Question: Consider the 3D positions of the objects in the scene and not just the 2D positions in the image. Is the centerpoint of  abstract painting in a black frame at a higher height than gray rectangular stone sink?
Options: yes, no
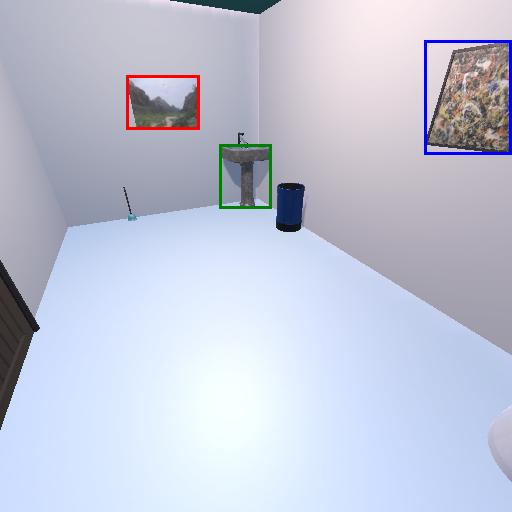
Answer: yes